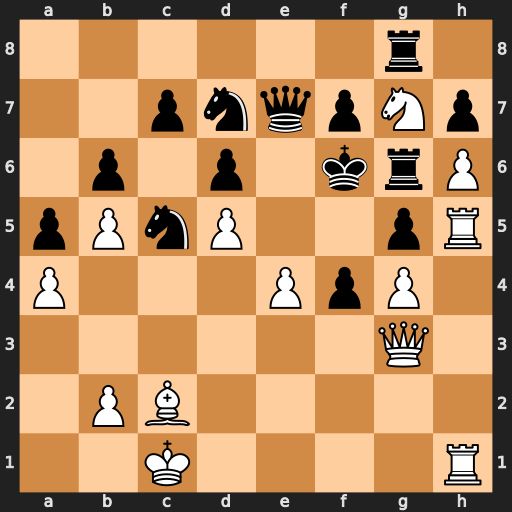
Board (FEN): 6r1/2pnqpNp/1p1p1krP/pPnP2pR/P3PpP1/6Q1/1PB5/2K4R
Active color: w
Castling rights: -
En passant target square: -
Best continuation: Qxf4+ gxf4 Rf5#